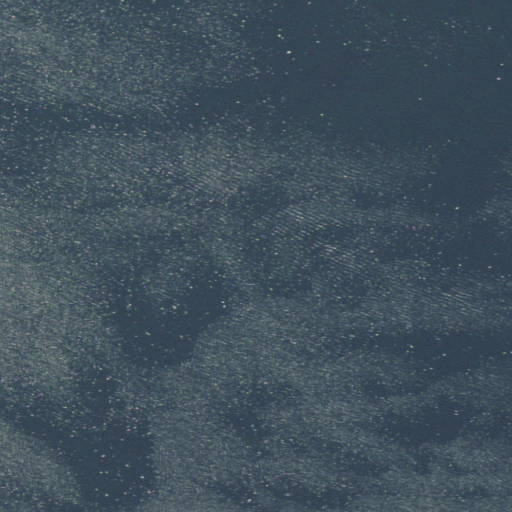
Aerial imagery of bar in New York named Middle Shoal containing only open water